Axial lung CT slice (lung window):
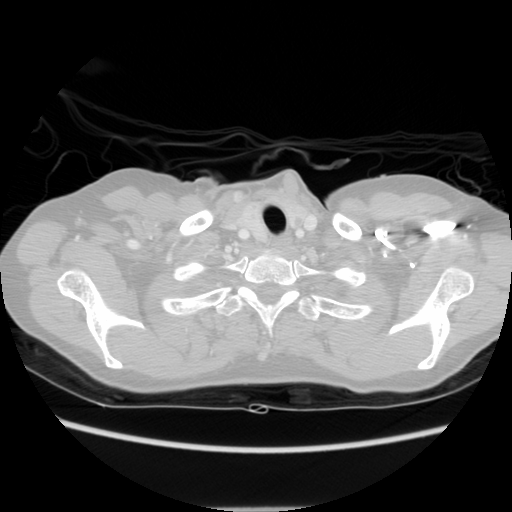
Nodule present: no